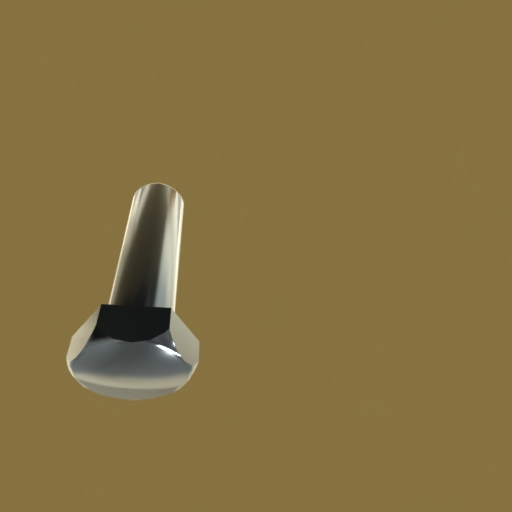
Label: bolt